Question: I have a colormap that I have successfully modified to have the colors logarithmic, creating the dramatic changes I was seeking. However, my colorbar is still stuck correlating the wrong colors to the wrong values.
Here is a picture to help

As you can see, the colormap is logarithmic, but the isn't. How do I get the colorbar to be logarithmic?
Code:
'''
plt.figure(dpi=plotResoulution) # resolution
self._data = self.rmsArray[:, :, plotTimeStep]
plt.pcolor(self._data, norm = colors.LogNorm())
colors.LogNorm()
self._color_map = plt.imshow(self._data)
# creates colorbar on the side
plt.colorbar().ax.set_ylabel('RMS meters of separation', rotation=270, labelpad = 20)
plt.xlabel("Track")
plt.ylabel("car")
plt.title(filename + "_TS-" + str(plotTimeStep))
plt.savefig(filename + "_TS-" + str(plotTimeStep) + '.png', bbox_inches='tight')
plt.show()
'''
As you can see, I have the code 'norm = colors.LogNorm()' but that doesn't change the colorbar, and thus the colors are off with the values.
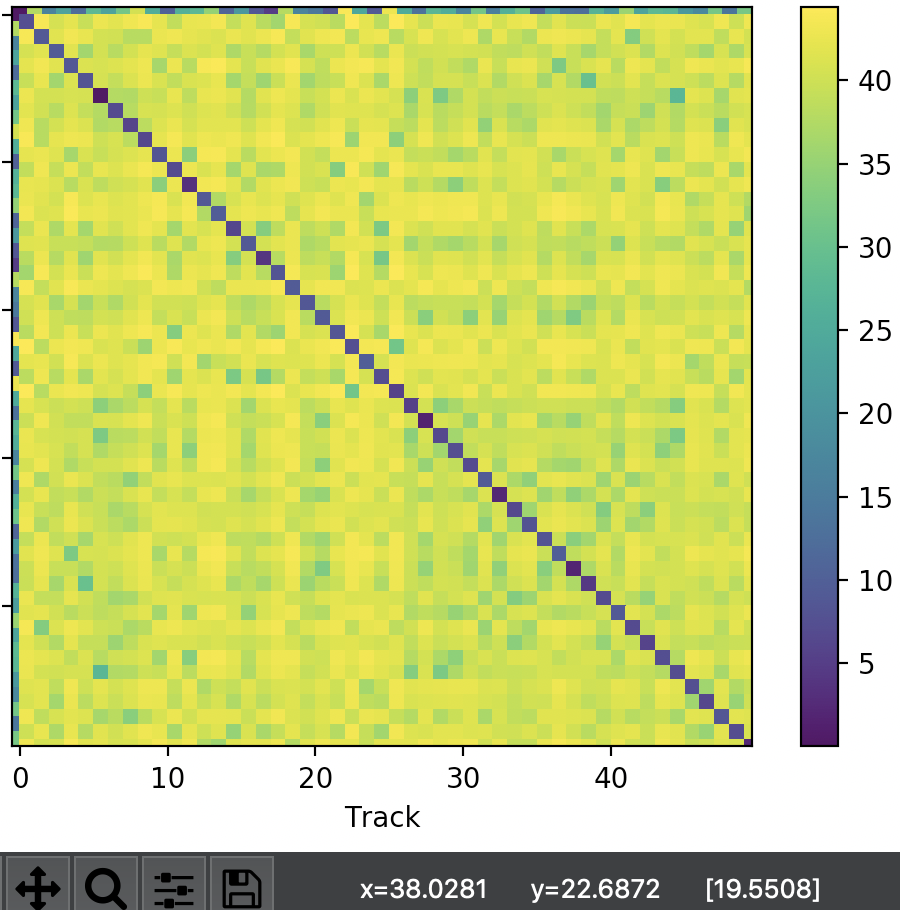
Answer: The answer to the question below would help (this seems to be a duplicate question though);
<URL>
Matplotlib also has a dedicated section for colormap normalization;
<URL>
For your question, you would want to use stored value like following;
'''
pcm = plt.pcolor(self._data, norm = colors.LogNorm())
plt.colorbar(pcm)
'''